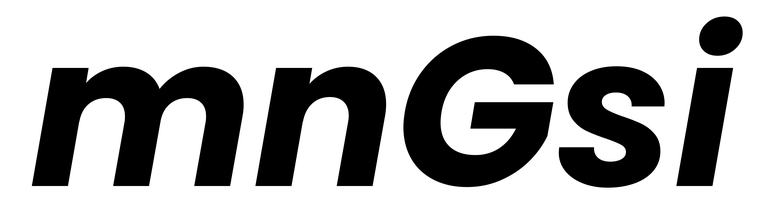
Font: Poppins-BoldItalic